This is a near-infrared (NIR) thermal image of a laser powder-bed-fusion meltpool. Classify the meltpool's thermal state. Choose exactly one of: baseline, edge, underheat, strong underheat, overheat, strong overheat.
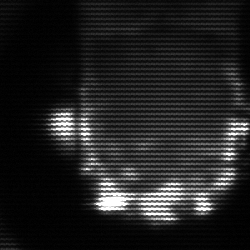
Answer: baseline